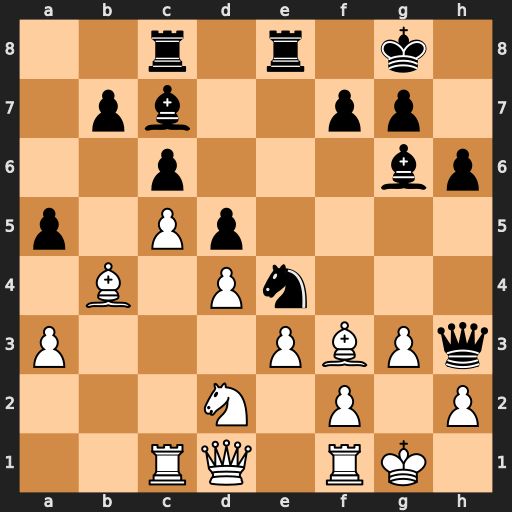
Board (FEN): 2r1r1k1/1pb2pp1/2p3bp/p1Pp4/1B1Pn3/P3PBPq/3N1P1P/2RQ1RK1
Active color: w
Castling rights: -
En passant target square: -
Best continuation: Bg4 Qxg4 Qxg4